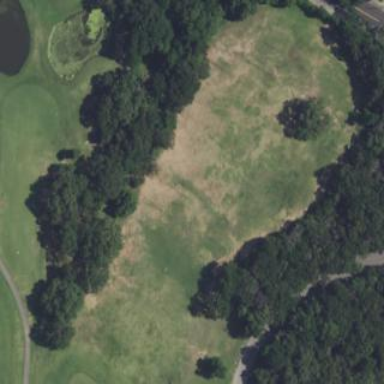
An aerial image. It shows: Driving range for golf on grass.